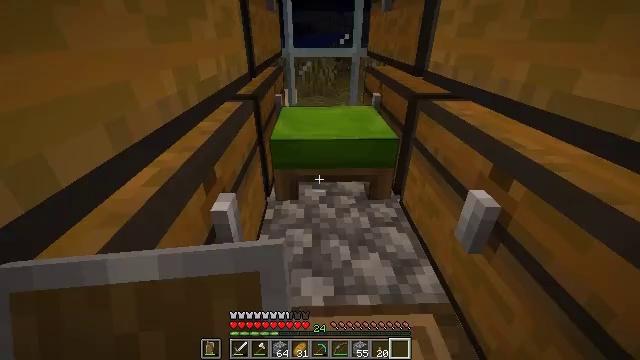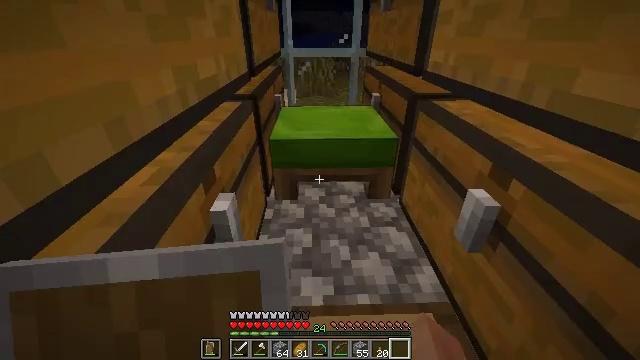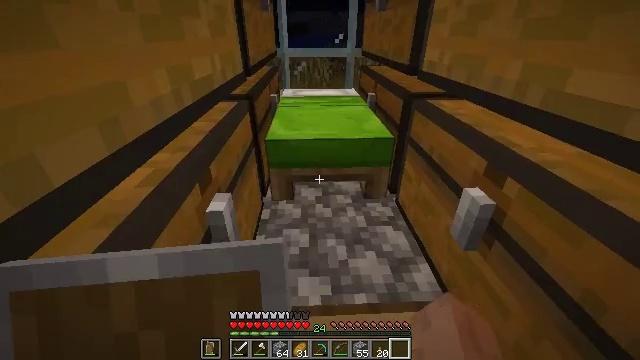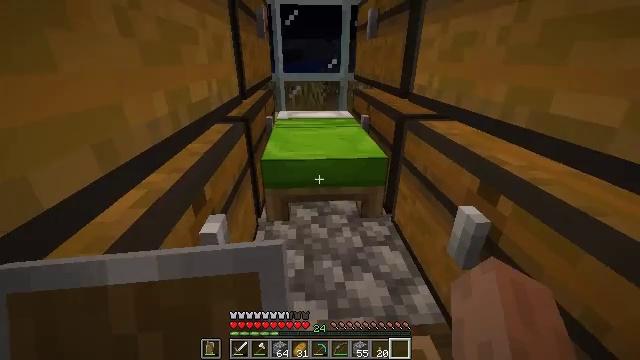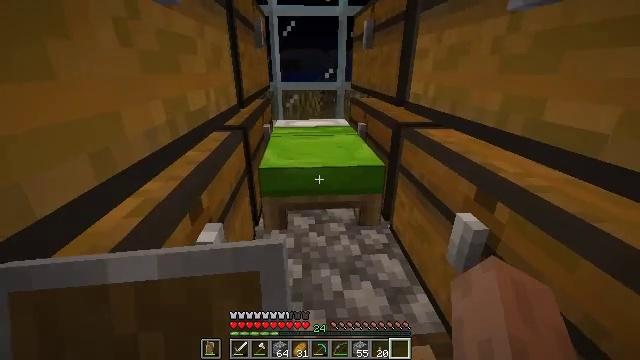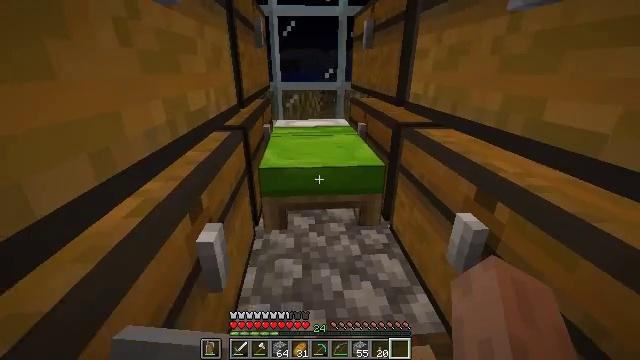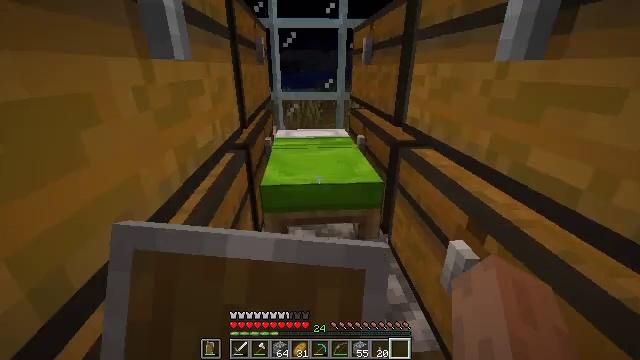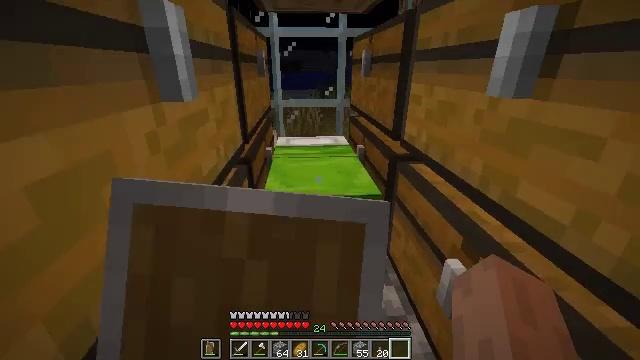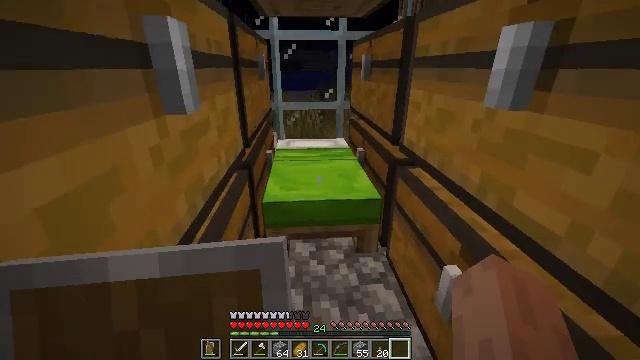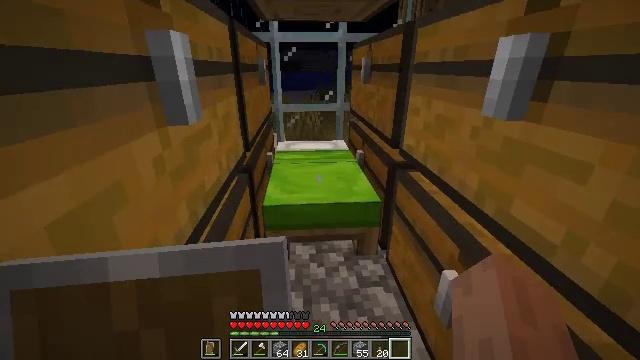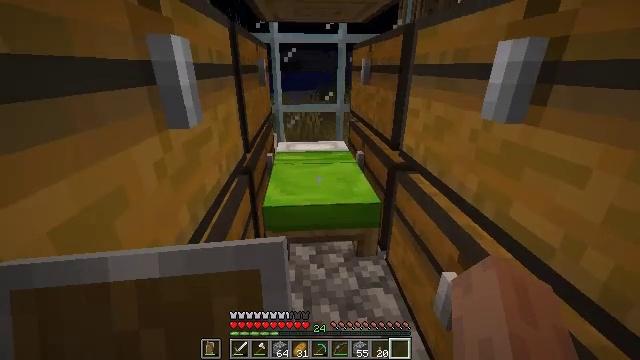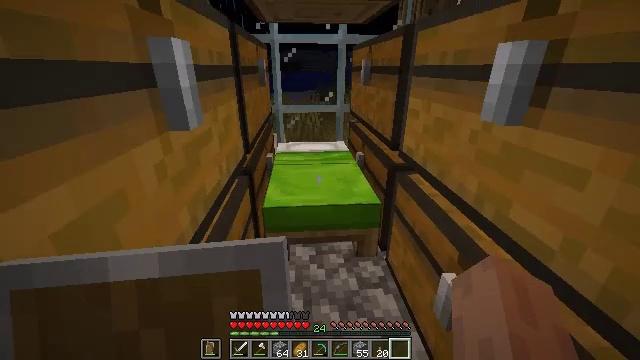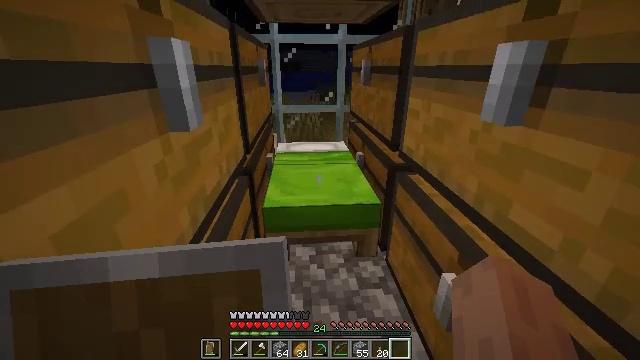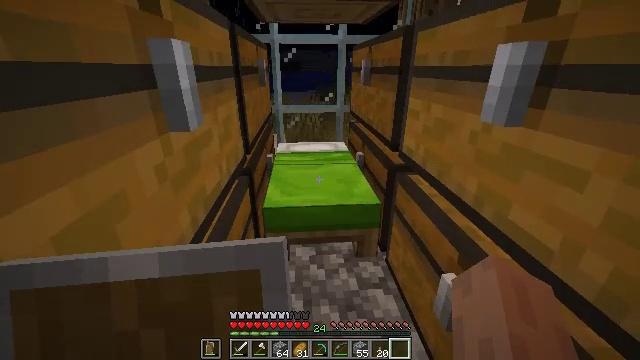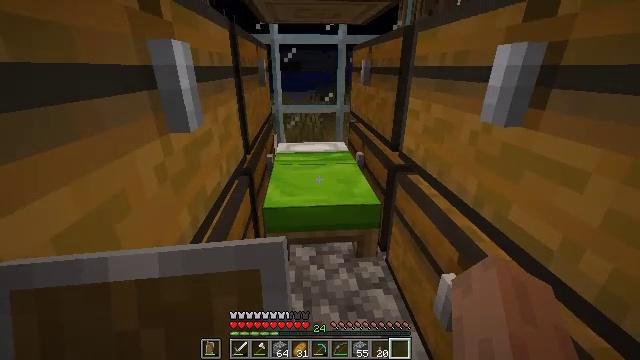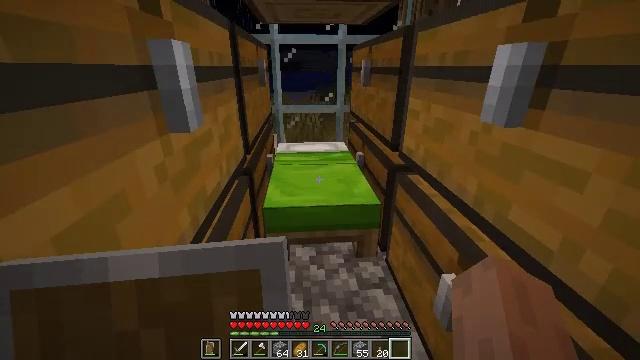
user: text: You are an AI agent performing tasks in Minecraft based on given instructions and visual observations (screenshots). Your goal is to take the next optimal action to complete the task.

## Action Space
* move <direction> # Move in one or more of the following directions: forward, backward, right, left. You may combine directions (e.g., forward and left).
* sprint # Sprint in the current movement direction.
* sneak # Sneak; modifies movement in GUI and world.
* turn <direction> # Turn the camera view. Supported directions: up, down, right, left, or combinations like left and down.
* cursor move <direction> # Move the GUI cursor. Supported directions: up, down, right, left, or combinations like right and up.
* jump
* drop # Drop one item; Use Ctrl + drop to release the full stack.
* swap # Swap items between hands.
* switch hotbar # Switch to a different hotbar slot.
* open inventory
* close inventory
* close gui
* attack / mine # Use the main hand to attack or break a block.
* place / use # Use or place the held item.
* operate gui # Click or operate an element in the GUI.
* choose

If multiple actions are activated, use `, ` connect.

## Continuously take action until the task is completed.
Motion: motion action
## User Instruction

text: Collect the lime bed for later use.
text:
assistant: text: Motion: sneak
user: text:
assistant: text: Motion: sneak
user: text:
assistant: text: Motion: sneak, turn right and up
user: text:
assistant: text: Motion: sneak, turn up
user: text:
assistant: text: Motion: use / place
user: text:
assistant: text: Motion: use / place
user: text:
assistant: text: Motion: use / place
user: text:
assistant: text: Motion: no_op
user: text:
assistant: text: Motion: no_op
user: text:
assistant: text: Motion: no_op
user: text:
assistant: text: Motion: no_op
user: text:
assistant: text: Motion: no_op
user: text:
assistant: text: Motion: no_op
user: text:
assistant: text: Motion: no_op
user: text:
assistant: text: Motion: no_op
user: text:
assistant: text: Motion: no_op
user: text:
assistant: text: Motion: use / place
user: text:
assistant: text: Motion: use / place
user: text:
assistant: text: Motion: use / place
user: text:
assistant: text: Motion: no_op
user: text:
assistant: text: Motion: move forward
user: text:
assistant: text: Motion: move forward
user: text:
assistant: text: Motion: move forward
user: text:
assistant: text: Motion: move forward, open gui
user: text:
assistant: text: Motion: no_op
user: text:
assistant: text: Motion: no_op
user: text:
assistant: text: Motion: no_op
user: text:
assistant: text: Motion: no_op
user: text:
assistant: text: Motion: no_op
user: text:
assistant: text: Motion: no_op